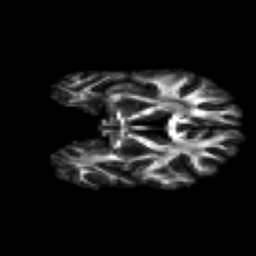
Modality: FA
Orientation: coronal
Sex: male
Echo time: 0.114 s